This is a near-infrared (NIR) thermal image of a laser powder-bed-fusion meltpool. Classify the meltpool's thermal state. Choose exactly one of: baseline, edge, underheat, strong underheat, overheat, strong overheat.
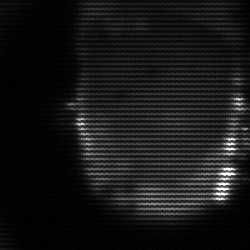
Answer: baseline